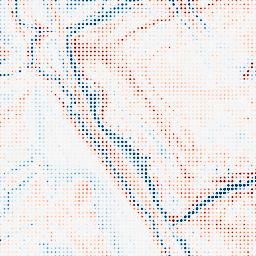
Category: classical
Decomposition family: gaussian
Decomposition parameters: sigma: 5
Upsampling method: sinc_blackman
Upsampling parameters: scale: 8
kernel_size: 4
Upsampling scale: 8